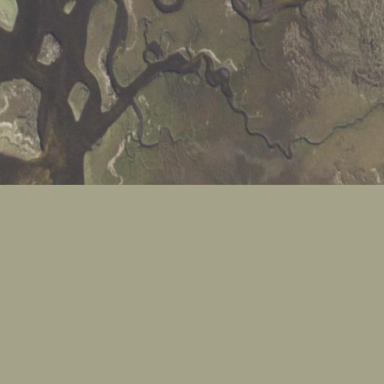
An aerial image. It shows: Tidal flat wetland.